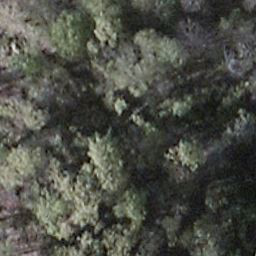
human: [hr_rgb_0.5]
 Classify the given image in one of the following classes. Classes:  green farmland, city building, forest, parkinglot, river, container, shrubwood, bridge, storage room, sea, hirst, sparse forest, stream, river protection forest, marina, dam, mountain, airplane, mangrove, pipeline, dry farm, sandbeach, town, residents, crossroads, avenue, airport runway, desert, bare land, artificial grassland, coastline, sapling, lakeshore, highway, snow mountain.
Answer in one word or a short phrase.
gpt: shrubwood